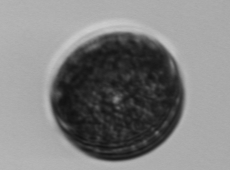
Label: Coscinodiscus